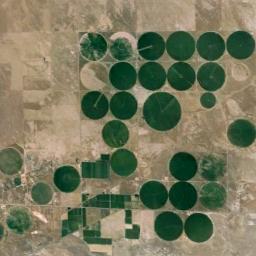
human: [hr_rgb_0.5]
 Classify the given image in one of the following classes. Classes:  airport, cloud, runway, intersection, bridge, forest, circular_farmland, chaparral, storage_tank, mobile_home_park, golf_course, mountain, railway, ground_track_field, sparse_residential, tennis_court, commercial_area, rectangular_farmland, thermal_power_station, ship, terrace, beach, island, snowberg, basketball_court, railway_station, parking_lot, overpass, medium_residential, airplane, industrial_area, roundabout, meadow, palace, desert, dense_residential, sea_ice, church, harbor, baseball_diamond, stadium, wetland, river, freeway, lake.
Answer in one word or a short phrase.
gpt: circular_farmland